Aerial crown-view tile of a tropical tree (Barro Colorado Island, Panama), acquired 20250414:
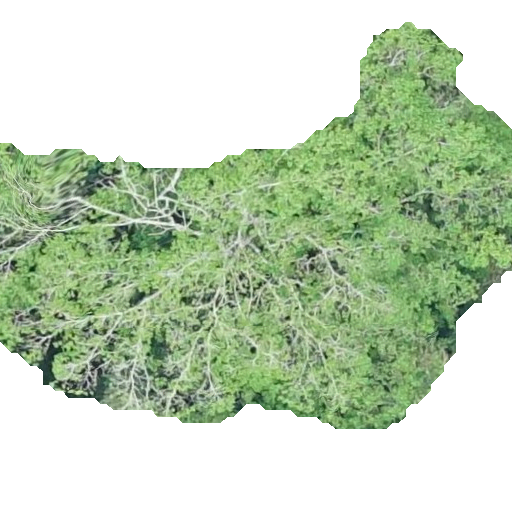
Species: Hura crepitans
GBIF accepted scientific name: Hura crepitans
Crown area: 215.822 m²